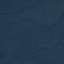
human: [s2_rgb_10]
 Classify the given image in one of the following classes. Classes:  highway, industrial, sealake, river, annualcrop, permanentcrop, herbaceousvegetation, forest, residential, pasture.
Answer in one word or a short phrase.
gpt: Forest